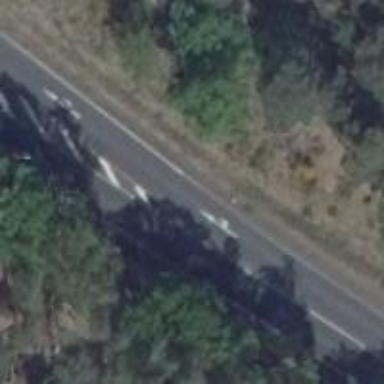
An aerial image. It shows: Asphalt road classified as primary highway.